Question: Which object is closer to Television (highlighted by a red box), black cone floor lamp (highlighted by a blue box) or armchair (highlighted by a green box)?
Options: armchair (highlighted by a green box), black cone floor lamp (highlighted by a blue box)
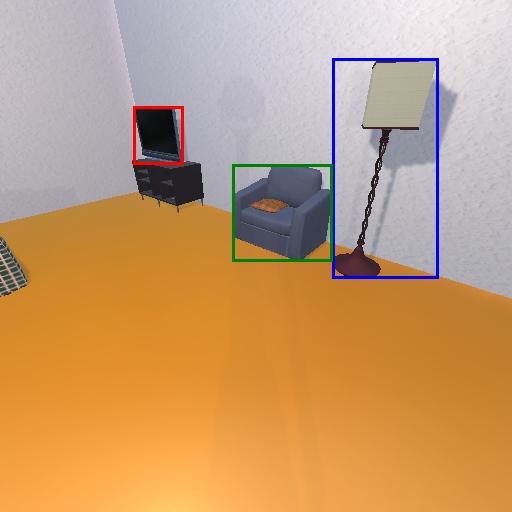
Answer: armchair (highlighted by a green box)